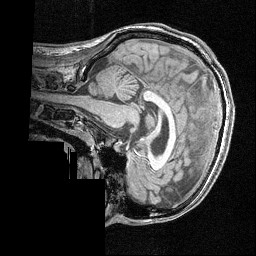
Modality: T1w
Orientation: axial
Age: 22
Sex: male
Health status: healthy